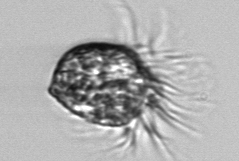
Label: Strombidium_morphotype1